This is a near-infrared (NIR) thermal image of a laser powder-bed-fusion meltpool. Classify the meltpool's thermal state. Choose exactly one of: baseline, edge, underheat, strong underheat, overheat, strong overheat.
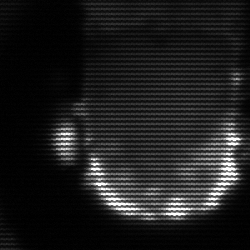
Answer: baseline